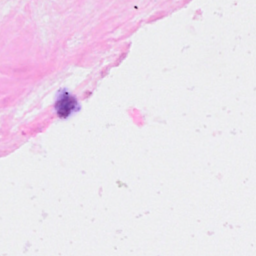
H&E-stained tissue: Breast